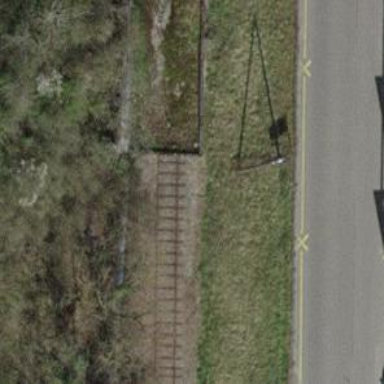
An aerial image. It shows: Single-track railway yard.